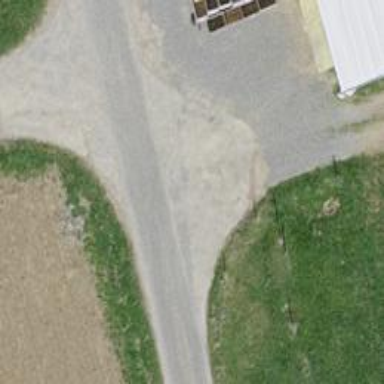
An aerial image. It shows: Compacted track with grade2 level.